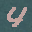
Label: 4